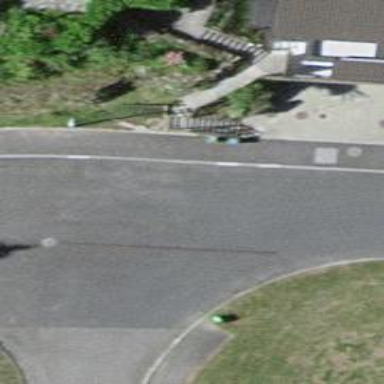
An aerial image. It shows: Footway along the road.